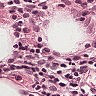
Metastatic tissue present: no